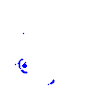
Particle: pion